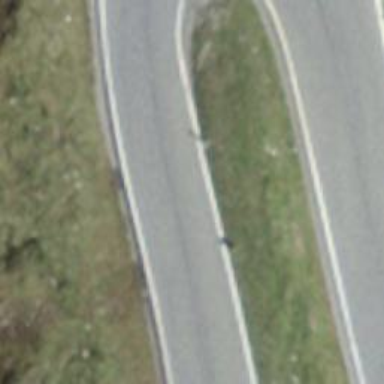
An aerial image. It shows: Primary road with asphalt surface.